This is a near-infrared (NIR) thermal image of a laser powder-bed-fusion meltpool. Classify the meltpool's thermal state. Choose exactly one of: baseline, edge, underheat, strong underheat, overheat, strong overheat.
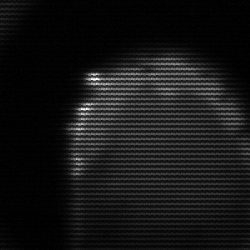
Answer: edge